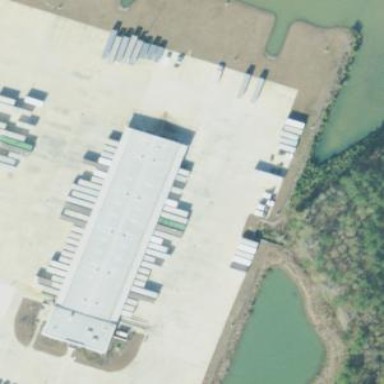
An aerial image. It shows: Warehouse building.